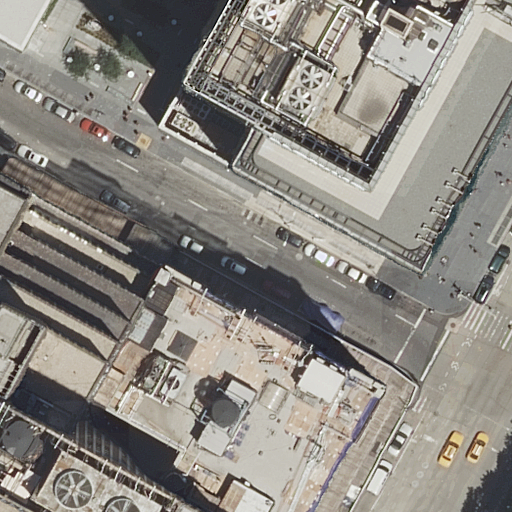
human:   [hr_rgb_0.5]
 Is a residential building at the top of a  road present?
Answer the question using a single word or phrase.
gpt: yes

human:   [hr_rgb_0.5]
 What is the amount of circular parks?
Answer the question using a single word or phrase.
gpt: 0

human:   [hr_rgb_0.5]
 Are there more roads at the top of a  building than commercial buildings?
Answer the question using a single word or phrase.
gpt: yes

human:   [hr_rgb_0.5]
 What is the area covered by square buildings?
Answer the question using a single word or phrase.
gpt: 0m2

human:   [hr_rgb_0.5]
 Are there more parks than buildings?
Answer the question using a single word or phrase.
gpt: no

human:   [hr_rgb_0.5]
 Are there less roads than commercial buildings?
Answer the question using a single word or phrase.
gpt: no

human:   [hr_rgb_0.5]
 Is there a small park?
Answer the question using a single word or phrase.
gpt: no

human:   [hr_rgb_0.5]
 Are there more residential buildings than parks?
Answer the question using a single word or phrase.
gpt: yes

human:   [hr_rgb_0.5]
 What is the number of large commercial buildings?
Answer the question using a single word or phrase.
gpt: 2

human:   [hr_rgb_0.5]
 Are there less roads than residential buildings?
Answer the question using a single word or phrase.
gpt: no

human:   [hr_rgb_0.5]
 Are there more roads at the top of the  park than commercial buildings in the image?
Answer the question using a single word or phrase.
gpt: no

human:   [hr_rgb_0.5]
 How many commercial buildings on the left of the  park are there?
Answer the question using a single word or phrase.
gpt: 0

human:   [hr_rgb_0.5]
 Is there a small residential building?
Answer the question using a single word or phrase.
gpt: yes

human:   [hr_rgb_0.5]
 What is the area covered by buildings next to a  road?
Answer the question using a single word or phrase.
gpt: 4843m2

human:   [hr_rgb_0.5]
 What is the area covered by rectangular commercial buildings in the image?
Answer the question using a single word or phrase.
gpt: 0m2

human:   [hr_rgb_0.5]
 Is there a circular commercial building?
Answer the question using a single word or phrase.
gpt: no

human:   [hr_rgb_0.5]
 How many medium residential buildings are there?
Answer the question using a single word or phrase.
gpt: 2

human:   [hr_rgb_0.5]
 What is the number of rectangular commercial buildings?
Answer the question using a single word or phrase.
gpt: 0

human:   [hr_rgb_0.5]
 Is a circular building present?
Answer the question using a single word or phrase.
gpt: no

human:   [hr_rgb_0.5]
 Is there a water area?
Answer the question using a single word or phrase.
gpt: no

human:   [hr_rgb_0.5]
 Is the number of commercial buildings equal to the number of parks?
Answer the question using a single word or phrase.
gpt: no

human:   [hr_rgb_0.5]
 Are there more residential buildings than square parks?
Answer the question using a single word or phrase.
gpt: yes

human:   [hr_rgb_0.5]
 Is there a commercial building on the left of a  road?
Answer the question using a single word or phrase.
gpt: yes

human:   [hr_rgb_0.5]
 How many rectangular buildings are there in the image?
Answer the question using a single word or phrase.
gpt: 3

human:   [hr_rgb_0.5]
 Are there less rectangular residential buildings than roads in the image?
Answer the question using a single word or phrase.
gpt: yes

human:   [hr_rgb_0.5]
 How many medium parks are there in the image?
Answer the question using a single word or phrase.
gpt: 0

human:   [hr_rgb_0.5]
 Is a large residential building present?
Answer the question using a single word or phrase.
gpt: no

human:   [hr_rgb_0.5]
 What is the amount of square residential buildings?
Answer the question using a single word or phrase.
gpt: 0

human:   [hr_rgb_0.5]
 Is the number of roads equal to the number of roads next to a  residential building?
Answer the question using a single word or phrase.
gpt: yes

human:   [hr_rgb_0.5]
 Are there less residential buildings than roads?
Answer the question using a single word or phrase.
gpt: yes

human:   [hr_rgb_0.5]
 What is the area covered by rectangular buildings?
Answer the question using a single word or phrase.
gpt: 293m2

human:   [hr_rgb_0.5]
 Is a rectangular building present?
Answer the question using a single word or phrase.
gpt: yes

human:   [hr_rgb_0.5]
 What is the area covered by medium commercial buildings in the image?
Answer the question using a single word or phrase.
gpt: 0m2

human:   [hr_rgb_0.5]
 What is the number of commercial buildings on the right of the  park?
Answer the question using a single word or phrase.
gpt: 1

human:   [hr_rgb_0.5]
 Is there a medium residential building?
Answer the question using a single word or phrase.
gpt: yes

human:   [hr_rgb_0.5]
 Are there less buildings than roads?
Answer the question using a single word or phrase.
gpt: yes